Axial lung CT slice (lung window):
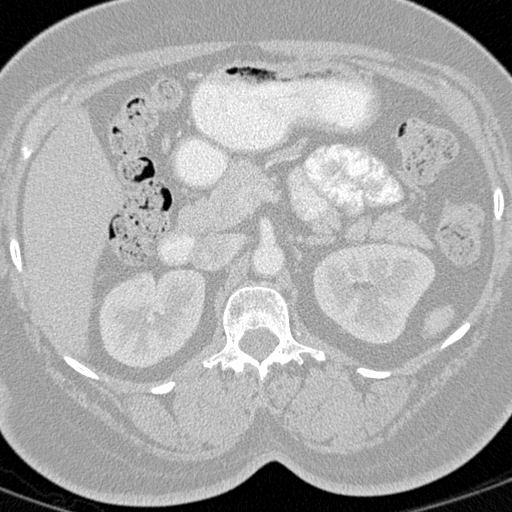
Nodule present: no